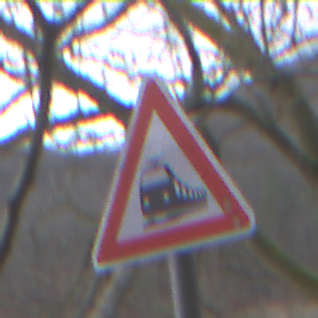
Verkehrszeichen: Bahnuebergang
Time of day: MorningAfternoon
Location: Outdoor (Nature)
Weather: PartlyCloudy
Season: NotSpecified
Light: Natural